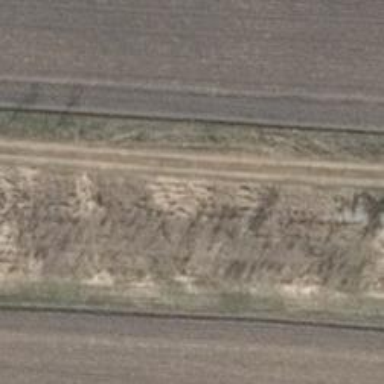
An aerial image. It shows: Track road with grade4 tracktype.